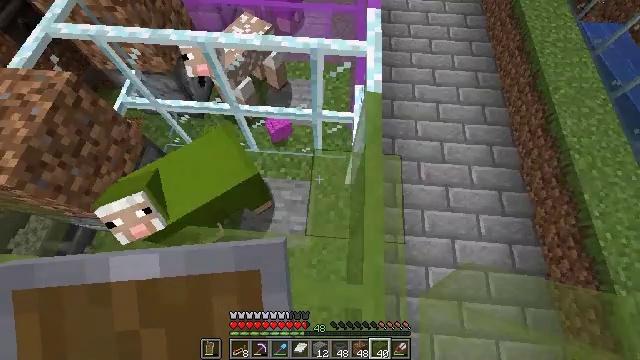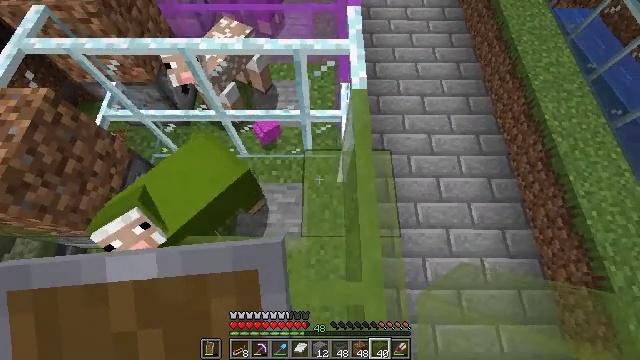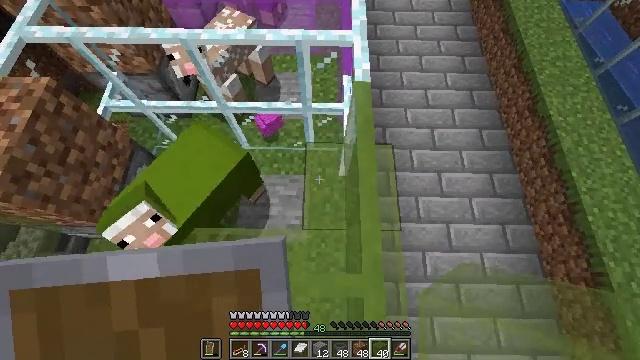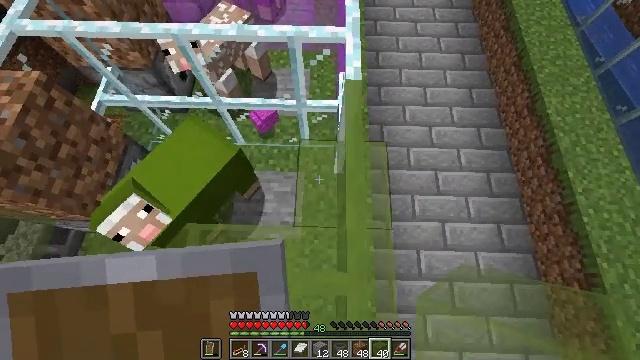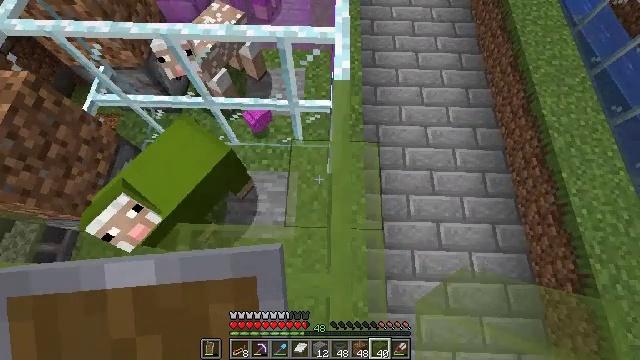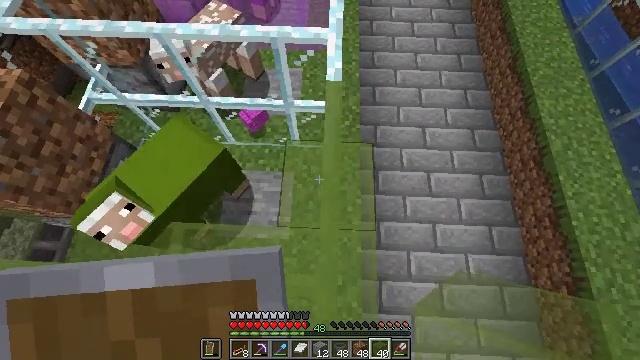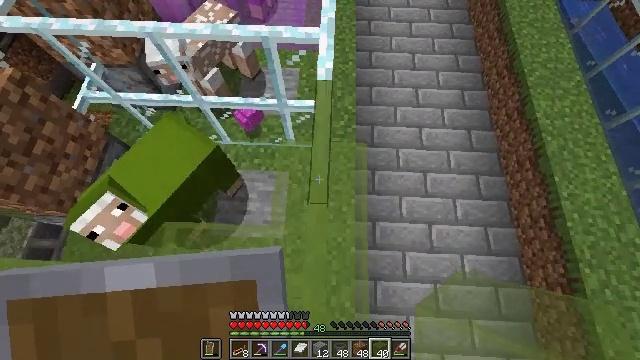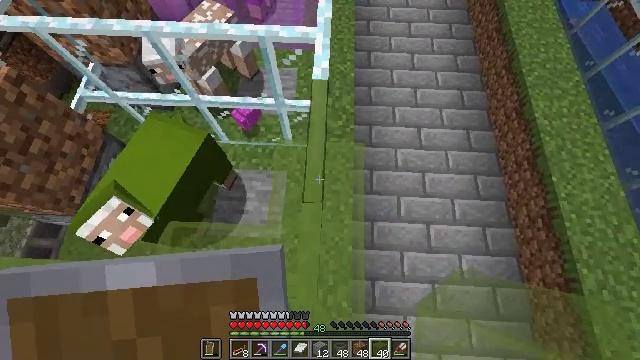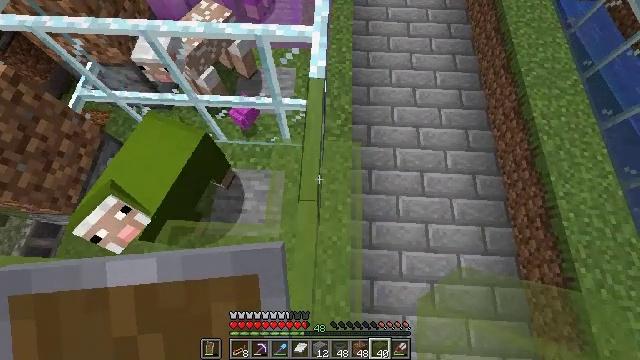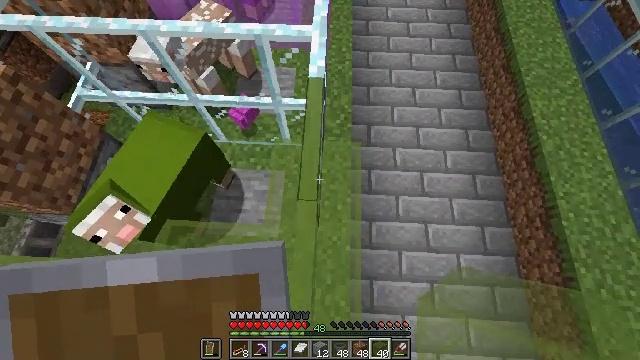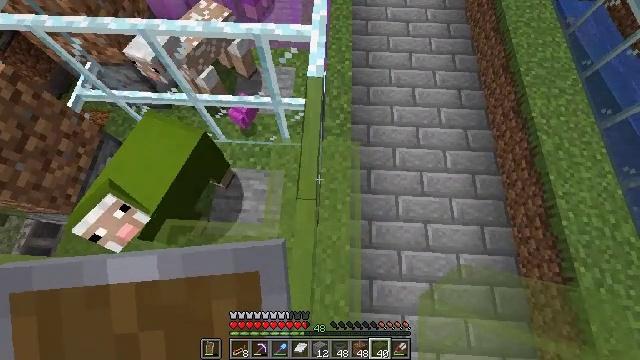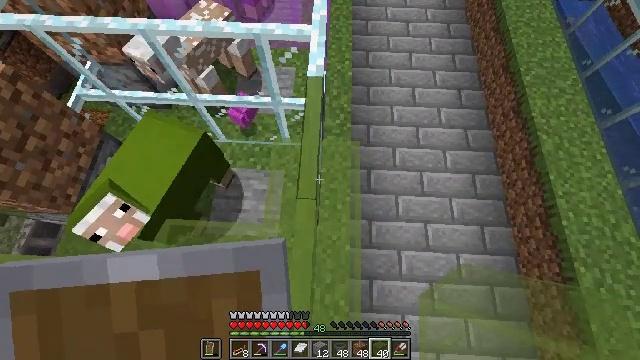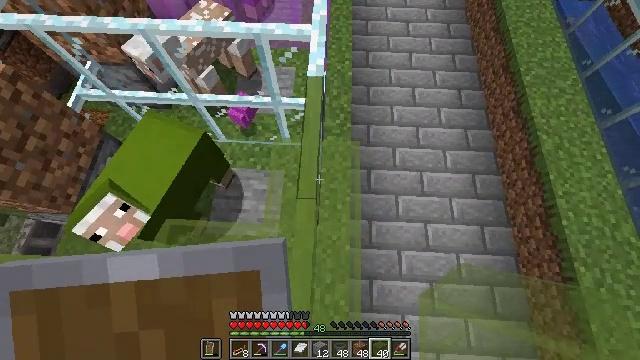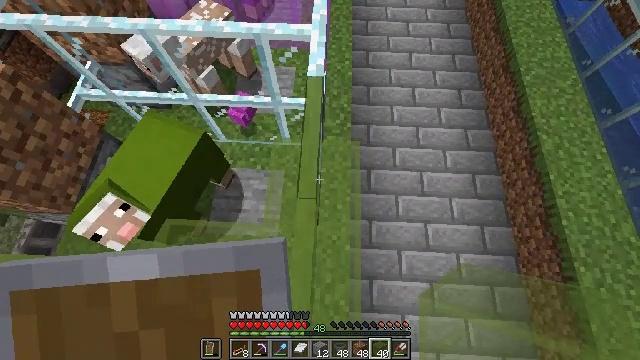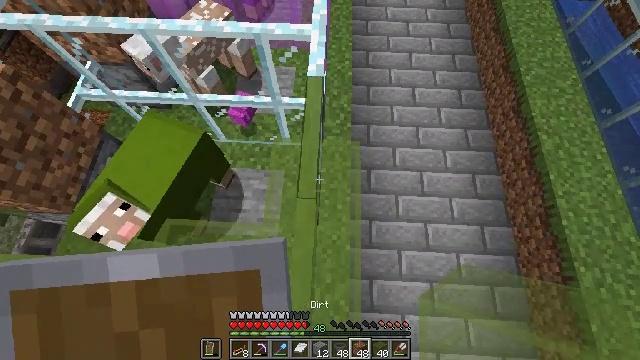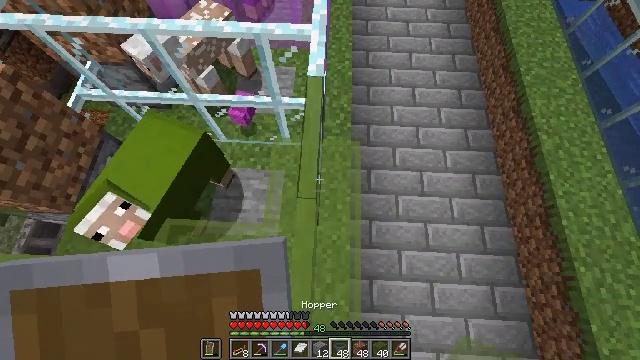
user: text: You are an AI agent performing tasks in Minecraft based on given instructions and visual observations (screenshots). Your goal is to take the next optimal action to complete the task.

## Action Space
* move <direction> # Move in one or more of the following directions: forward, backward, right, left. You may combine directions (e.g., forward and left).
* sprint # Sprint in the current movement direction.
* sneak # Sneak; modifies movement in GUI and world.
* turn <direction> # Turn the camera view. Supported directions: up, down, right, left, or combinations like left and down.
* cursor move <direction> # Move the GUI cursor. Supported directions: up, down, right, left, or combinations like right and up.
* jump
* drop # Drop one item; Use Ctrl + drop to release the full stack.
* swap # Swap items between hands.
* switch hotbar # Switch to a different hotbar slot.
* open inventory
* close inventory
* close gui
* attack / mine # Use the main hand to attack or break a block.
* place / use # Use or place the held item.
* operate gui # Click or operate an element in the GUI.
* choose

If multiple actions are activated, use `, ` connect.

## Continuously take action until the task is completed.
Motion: motion action
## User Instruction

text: Smash the green stained glass pane to retrieve it.
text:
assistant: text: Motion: turn right
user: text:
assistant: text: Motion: turn down
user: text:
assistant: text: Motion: move right
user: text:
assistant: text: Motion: move right
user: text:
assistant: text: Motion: no_op
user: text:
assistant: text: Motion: no_op
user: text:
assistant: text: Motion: no_op
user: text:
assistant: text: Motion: no_op
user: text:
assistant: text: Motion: no_op
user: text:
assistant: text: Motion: no_op
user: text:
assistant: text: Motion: no_op
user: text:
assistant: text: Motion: no_op
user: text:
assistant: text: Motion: no_op
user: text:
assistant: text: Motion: no_op
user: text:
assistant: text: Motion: no_op
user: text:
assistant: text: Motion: no_op
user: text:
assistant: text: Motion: no_op
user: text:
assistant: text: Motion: no_op
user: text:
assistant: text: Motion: no_op
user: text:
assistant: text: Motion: no_op
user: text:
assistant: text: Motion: no_op
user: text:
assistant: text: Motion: no_op
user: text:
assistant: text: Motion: no_op
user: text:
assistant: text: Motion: no_op
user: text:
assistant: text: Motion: no_op
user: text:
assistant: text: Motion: no_op
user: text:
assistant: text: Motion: no_op
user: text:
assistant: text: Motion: no_op
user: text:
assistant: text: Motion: no_op
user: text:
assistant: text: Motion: no_op